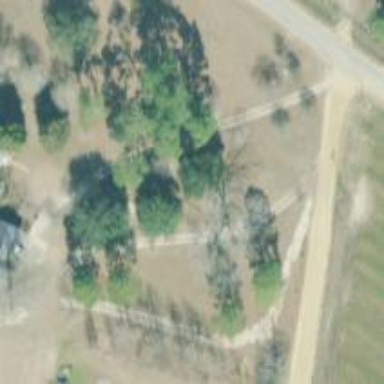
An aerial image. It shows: Driveway.